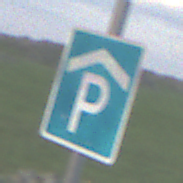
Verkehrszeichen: Parkhaus
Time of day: SunriseSunset
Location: Outdoor (Nature)
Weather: PartlyCloudy
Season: NotSpecified
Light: Natural